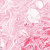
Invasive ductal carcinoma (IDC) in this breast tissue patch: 0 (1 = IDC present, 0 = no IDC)